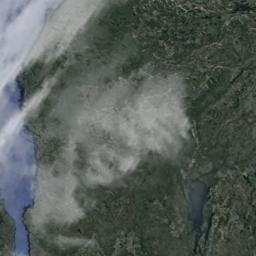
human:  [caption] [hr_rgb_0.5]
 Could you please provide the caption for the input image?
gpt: The cirrus clouds are located above the land covered by dense vegetation and a blue river .

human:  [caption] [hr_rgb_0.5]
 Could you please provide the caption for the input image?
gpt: Large thick white clouds are above the sea-land junction .

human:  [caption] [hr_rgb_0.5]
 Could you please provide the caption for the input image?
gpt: The white cloud is above green land and blue sea .

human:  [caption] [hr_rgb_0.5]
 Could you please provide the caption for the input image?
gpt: There is a little thin cloud above the farmland .

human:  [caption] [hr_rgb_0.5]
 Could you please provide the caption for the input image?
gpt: There are a few slices of white clouds above a green land .